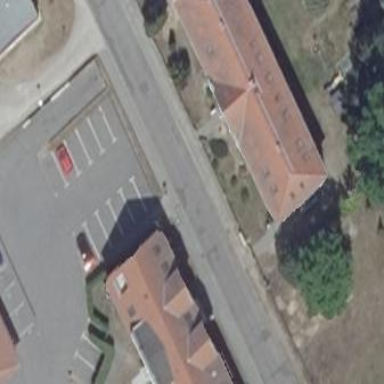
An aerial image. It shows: Residential building.